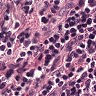
Metastatic tissue present: no